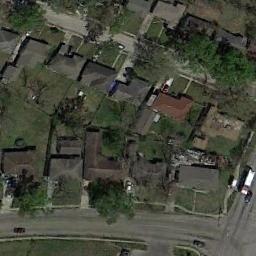
Label: residential